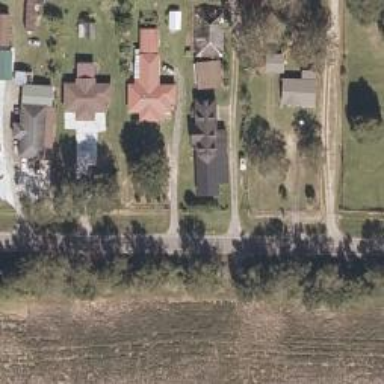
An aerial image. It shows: Driveway.